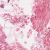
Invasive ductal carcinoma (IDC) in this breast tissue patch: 0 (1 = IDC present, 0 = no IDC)